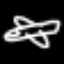
Label: airplane